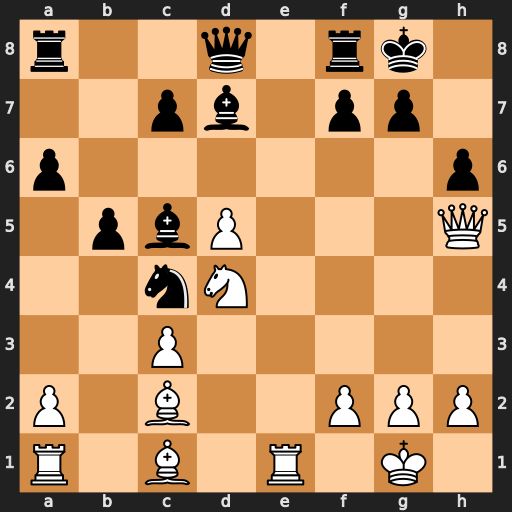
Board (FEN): r2q1rk1/2pb1pp1/p6p/1pbP3Q/2nN4/2P5/P1B2PPP/R1B1R1K1
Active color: w
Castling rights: -
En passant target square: -
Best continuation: Bxh6 gxh6 Qxh6